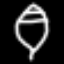
Label: leaf